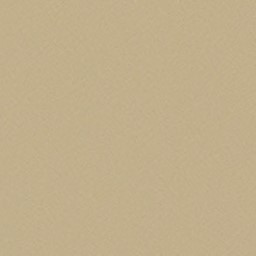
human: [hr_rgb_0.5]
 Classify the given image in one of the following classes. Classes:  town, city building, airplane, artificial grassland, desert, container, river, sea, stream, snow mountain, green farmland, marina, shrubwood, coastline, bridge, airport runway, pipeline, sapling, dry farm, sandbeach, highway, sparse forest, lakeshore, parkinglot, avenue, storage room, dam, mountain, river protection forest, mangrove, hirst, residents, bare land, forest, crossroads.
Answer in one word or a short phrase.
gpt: desert